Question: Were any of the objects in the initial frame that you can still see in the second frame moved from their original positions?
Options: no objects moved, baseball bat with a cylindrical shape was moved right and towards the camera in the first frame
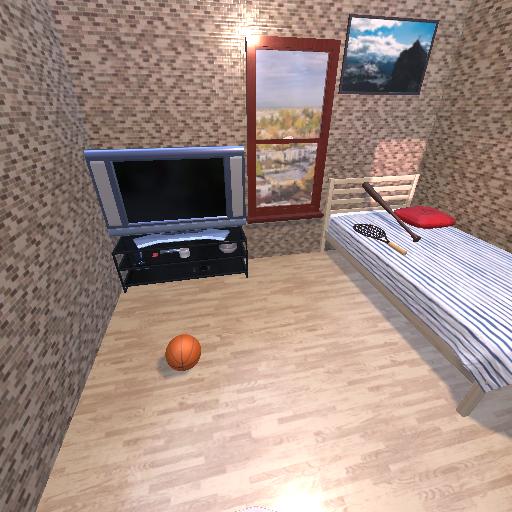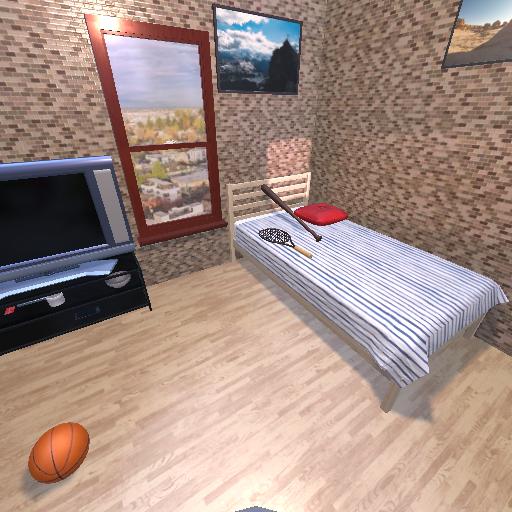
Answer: no objects moved